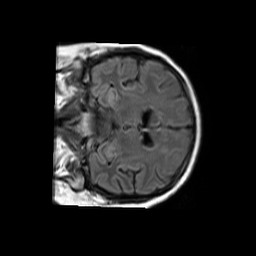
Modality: FLAIR
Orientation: coronal
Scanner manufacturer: philips
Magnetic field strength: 1.5 T
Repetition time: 11 s
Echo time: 0.14 s